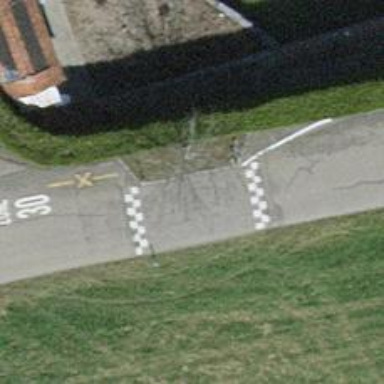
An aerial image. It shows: Traffic calming table.